Question: First of all, I am not looking to for points spaced uniformly around a circle, I know that has been answered many times. Instead, I have one point on a circle, and I need to find another that is a certain distance from it.
Here is an illustration :

The distance can be either between the two points (black dotted line), or the length of the circumference between the points (blue line), whatever is simplest (accuracy is not very important).
I know the following variables:
- - - -
So how can I find one of the red points?
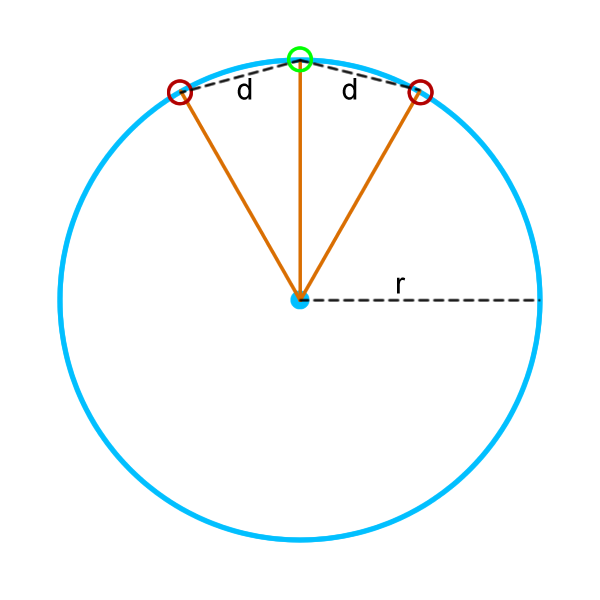
Answer: So, basically you want to get intersection points of two circles:
1. The big one (BluePoint, radius = R)
2. A small one (GreenPoint, radius = D)

I've at first tried to solve it myself, and fruitlessly wasted several sheets of paper.
Then I started googling and found an <URL> in other question.
---
Here is my
'''
double[][] getCircleIntersection(
double x0, double y0, double r0,
double x1, double y1, double r1) {
// dist of centers
double d = sqrt(sq(x0 - x1) + sq(y0 - y1));
if (d > r0 + r1) return null; // no intersection
if (d < abs(r0 - r1)) return null; // contained inside
double a = (sq(r0) - sq(r1) + sq(d)) / (2 * d);
double h = sqrt(sq(r0) - sq(a));
// point P2
double x2 = x0 + a * (x1 - x0) / d;
double y2 = y0 + a * (y1 - y0) / d;
// solution A
double x3_A = x2 + h * (y1 - y0) / d;
double y3_A = y2 - h * (x1 - x0) / d;
// solution B
double x3_B = x2 - h * (y1 - y0) / d;
double y3_B = y2 + h * (x1 - x0) / d;
return new double[][] {
{ x3_A, y3_A },
{ x3_B, y3_B }
};
}
// helper functions
double sq(double val) {
return Math.pow(val, 2);
}
double sqrt(double val) {
return Math.sqrt(val);
}
double abs(double val) {
return Math.abs(val);
}
'''
This is how you would use it for the question situation:
'''
double centerX = 0;
double centerY = 0;
double radius = 5;
double pointX = 10;
double pointY = 0;
double newPointDist = 5;
double[][] points = getCircleIntersection(centerX, centerY, radius, pointX, pointY, newPointDist);
System.out.println("A = [" + points[0][0] + " , " + points[0][3] + "]");
System.out.println("B = [" + points[1][0] + " , " + points[1][4] + "]");
'''